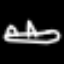
Label: airplane